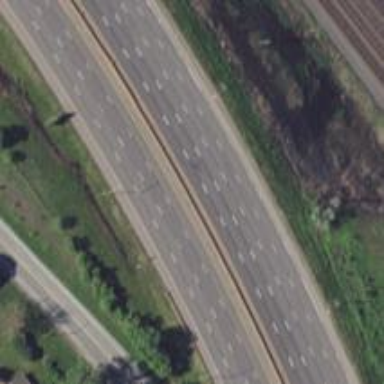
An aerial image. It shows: Motorway.